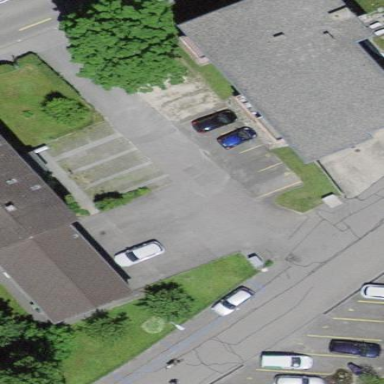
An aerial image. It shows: Flat-roofed building.